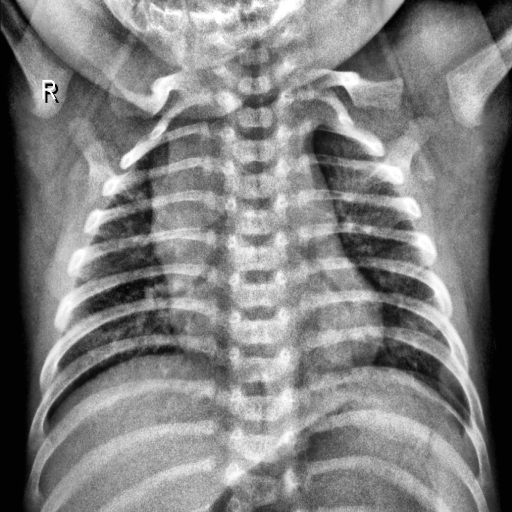
Finding: NORMAL